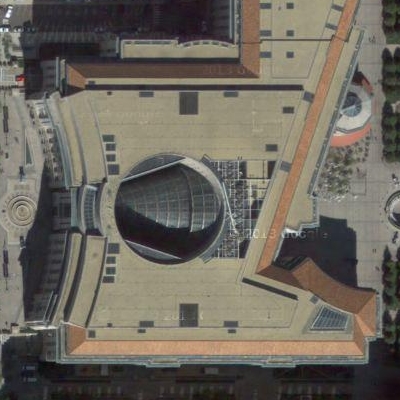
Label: Industry